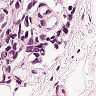
Metastatic tissue present: yes